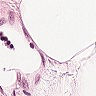
Metastatic tissue present: no